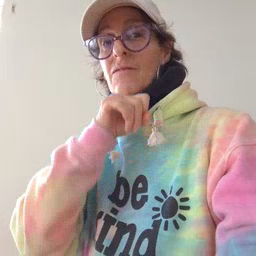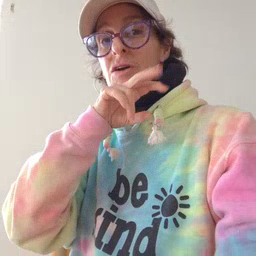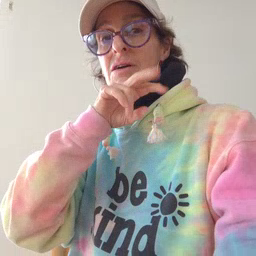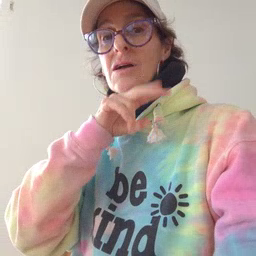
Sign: frog